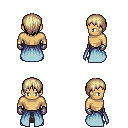
a pixel art fantasy rpg character, male body template, human, tanned skin, overskirt, robe skirt, white blonde plain hairstyle, metal gloves, four views (front, back, left, right), 2x2 character sprite sheet, small pixel art, hard edges, no anti-aliasing